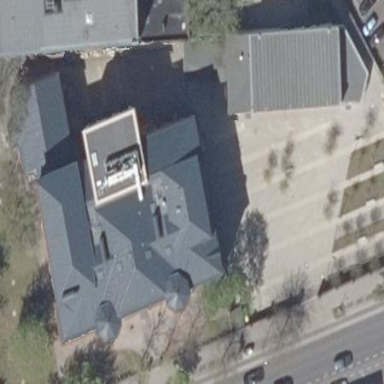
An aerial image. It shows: School building with red roof made of roof tiles in hipped shape.